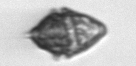
Label: Kryptoperidinium_triquetrum